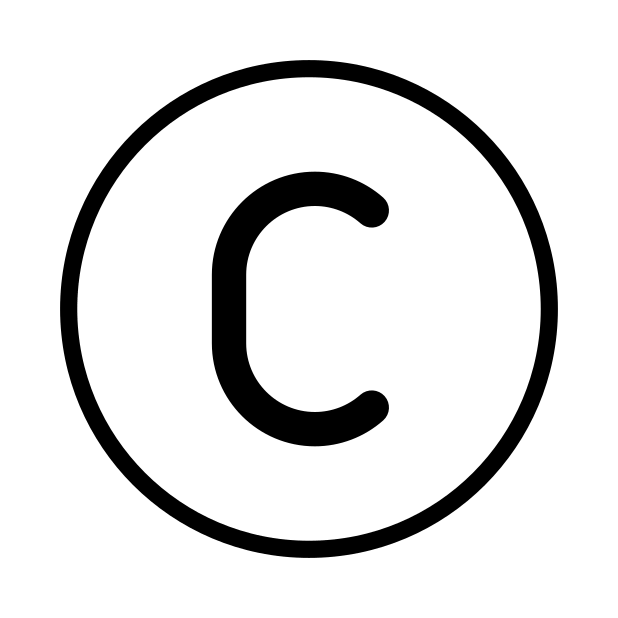
Emoji: 🇨
Name: regional indicator symbol letter c
Unicode: 0x1f1e8